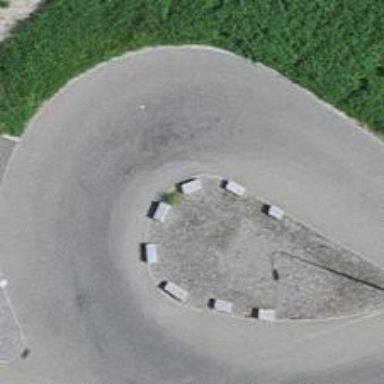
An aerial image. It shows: Block barrier.